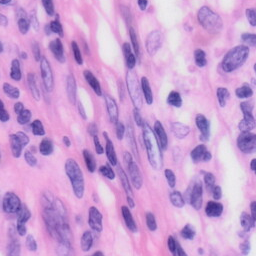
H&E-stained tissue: Skin